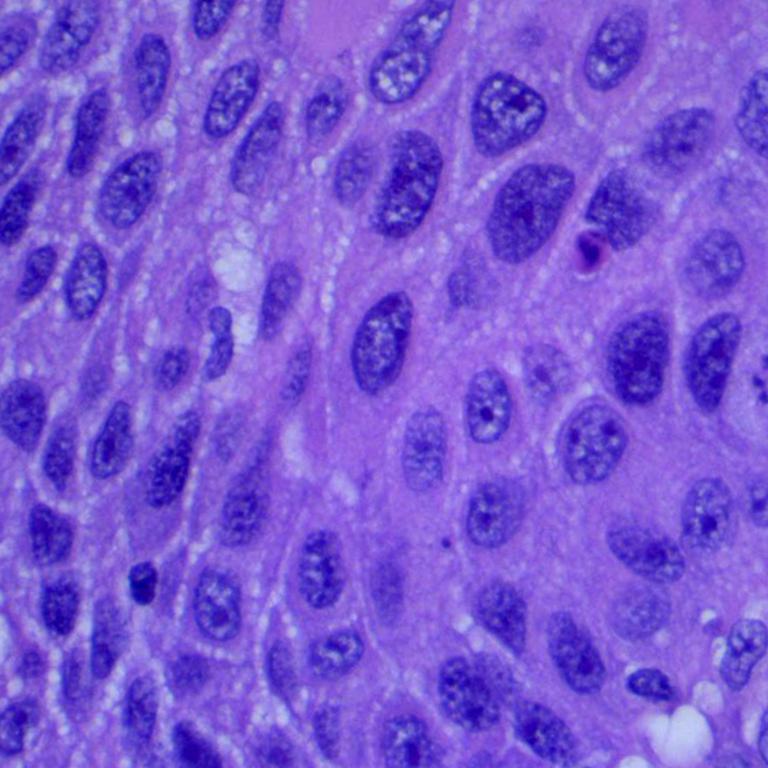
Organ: lung
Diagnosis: squamous carcinomas